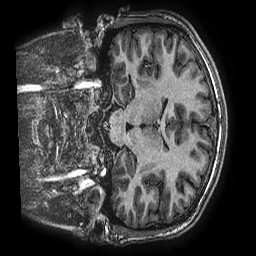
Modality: T1w
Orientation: coronal
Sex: male
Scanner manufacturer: ge
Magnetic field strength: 3 T
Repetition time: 0.00766 s
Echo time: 0.003476 s